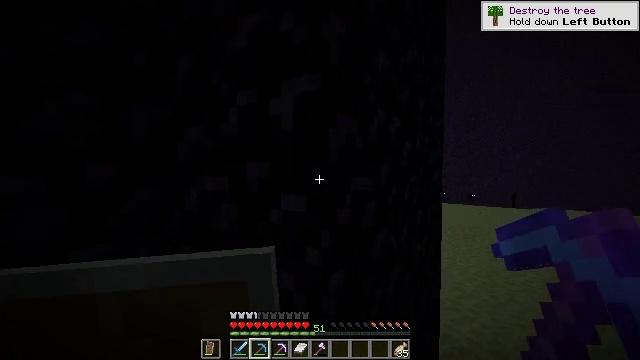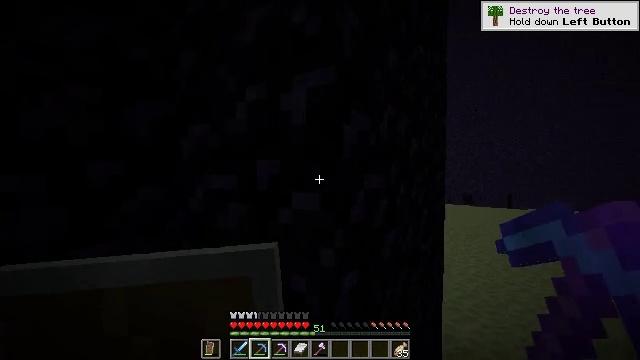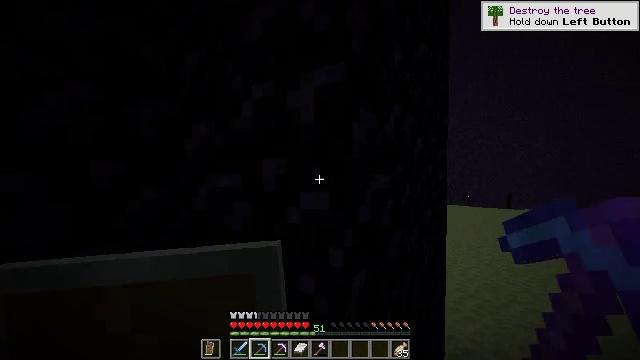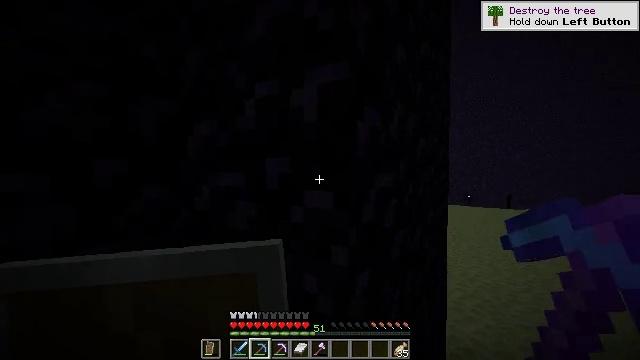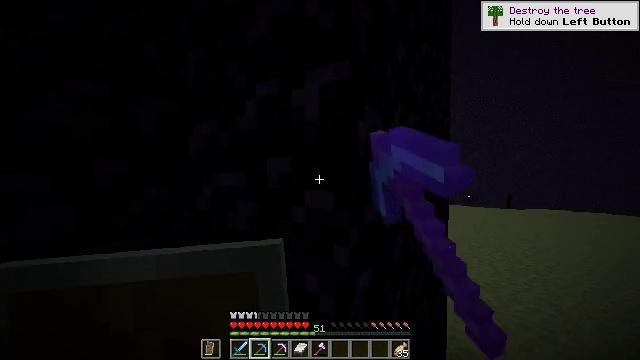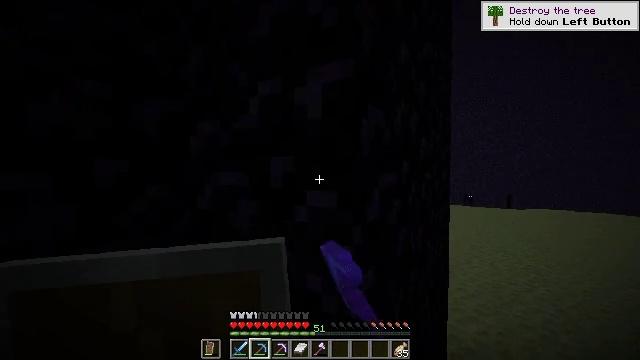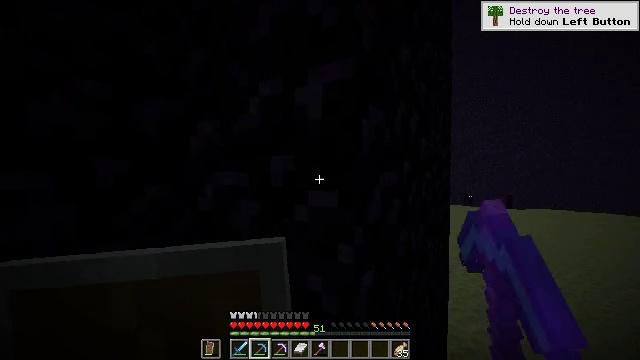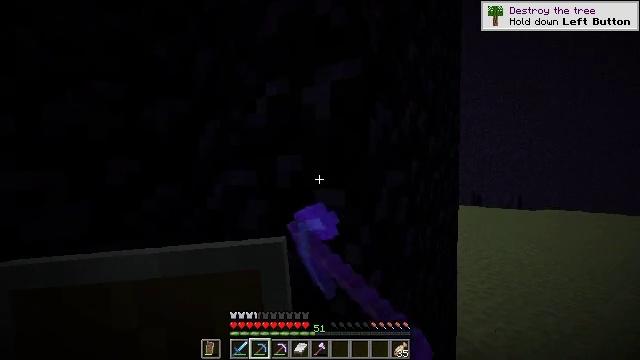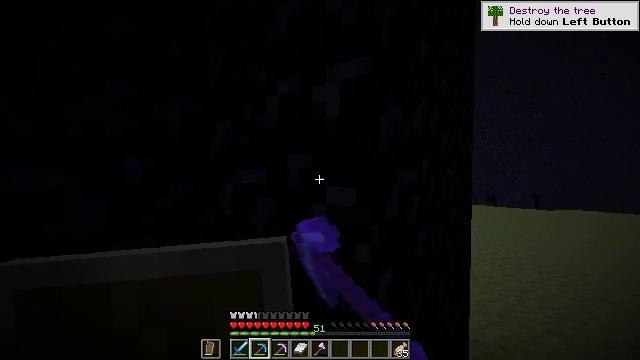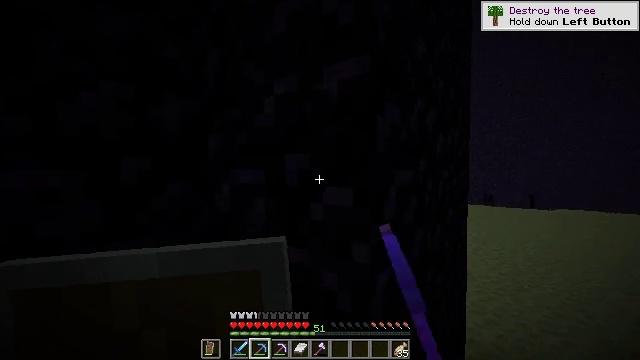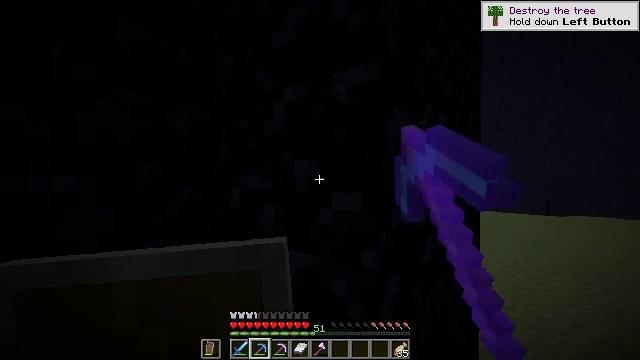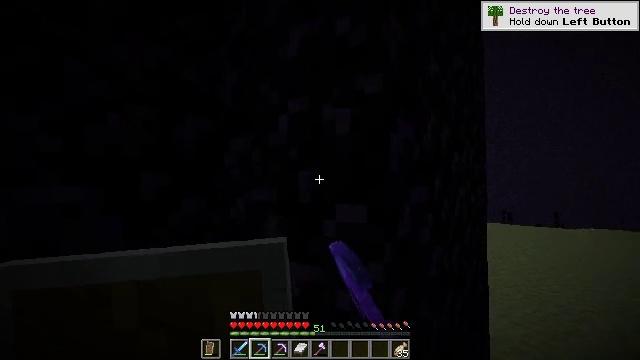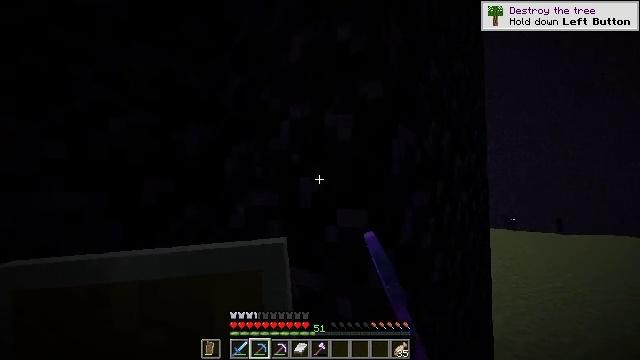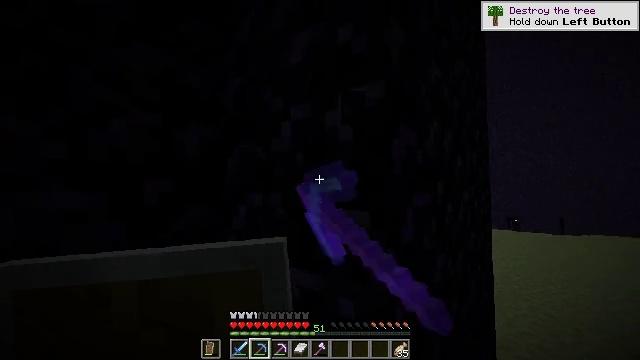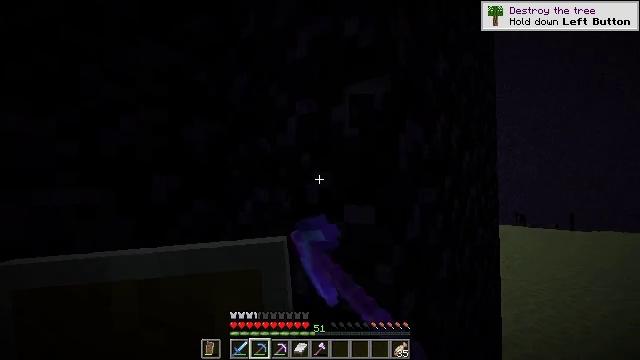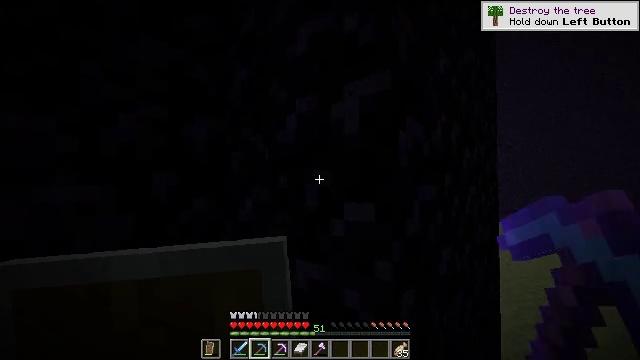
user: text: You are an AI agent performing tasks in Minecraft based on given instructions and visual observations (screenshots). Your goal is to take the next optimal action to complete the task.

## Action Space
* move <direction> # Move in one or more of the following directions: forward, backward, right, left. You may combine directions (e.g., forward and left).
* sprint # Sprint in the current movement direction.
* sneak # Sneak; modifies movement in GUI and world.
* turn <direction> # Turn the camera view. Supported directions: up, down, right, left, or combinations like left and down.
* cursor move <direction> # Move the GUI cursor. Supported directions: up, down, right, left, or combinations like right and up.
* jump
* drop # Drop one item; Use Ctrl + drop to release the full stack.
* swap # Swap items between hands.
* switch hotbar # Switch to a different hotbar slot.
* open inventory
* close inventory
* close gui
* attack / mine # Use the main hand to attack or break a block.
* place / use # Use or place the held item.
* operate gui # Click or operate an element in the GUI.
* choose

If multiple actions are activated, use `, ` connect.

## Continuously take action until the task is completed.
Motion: motion action
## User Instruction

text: Mine the obsidian block.
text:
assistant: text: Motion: no_op
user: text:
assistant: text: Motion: no_op
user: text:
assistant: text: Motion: attack / mine
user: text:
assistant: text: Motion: attack / mine
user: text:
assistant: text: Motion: attack / mine
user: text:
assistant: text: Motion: attack / mine
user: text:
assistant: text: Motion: turn left, attack / mine
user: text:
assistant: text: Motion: turn left, attack / mine
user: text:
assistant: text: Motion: attack / mine
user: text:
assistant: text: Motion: turn left and up, attack / mine
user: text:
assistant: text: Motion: turn up, attack / mine
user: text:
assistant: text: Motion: turn up, attack / mine
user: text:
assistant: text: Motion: attack / mine
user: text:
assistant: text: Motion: turn left and down, attack / mine
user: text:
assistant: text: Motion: attack / mine
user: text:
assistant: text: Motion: turn down, attack / mine
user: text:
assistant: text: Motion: attack / mine
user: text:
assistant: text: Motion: attack / mine
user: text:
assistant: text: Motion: turn right, attack / mine
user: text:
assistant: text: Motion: turn right and up, attack / mine
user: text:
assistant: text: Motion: attack / mine
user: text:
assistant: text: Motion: turn right, attack / mine
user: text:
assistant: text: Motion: turn right, attack / mine
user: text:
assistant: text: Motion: turn right, attack / mine
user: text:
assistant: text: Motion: turn right, attack / mine
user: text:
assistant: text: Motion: turn right, attack / mine
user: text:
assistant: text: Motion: move left, turn right, attack / mine
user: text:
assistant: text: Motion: move left, turn right, attack / mine
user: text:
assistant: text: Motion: move left, attack / mine
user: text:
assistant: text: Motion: turn right, attack / mine